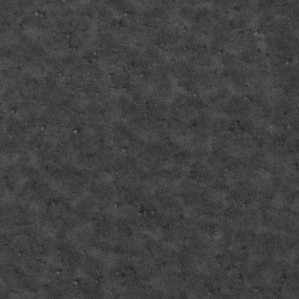
Label: frost